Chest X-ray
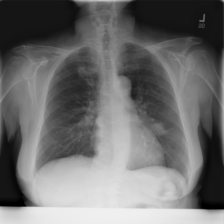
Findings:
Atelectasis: negative
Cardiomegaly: negative
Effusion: negative
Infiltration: negative
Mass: negative
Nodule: negative
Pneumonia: negative
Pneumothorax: positive
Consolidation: negative
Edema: negative
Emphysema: negative
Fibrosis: negative
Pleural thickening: negative
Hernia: negative